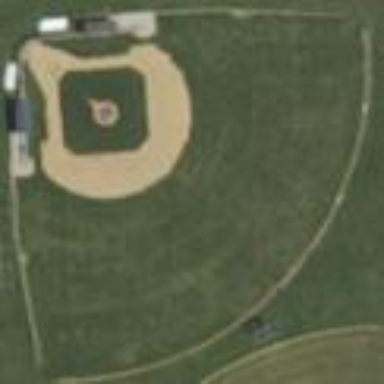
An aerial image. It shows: Baseball pitch for leisure land activities.